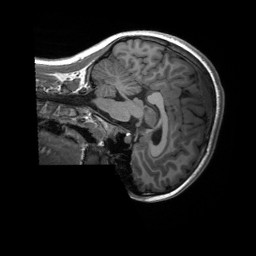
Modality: T1w
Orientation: sagittal
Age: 13
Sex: female
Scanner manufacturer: siemens
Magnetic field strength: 3 T
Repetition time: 2.3 s
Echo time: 0.00232 s